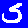
Digit: 5